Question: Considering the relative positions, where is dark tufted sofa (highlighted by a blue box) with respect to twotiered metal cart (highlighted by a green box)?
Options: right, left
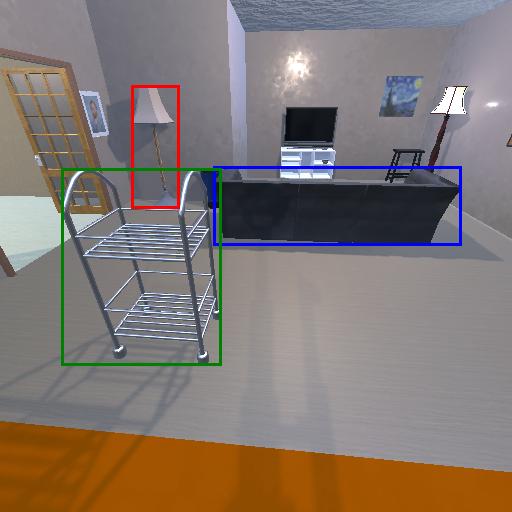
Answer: right